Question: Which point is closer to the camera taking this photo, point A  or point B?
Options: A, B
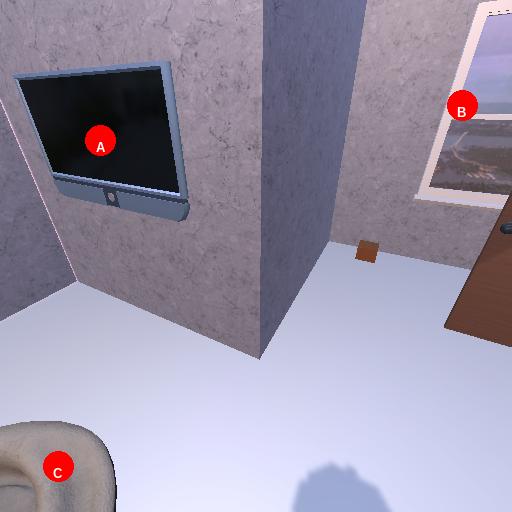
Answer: A